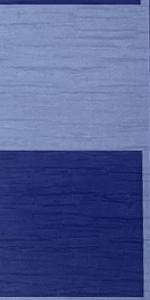
Label: Empty